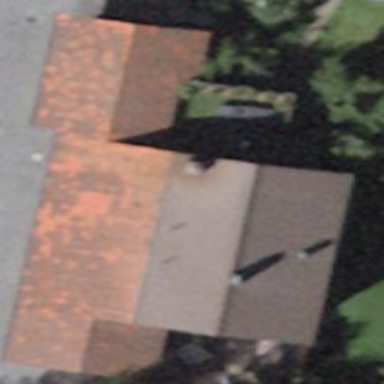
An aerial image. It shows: Building with tiled roof.